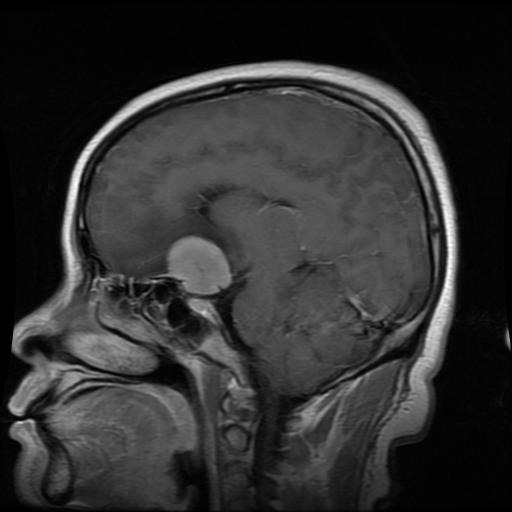
Label: meningioma